Interaction volume radius: 5 \u00c5
Interaction volume height: 30 \u00c5
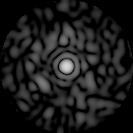
Disorder parameter: 0.8012